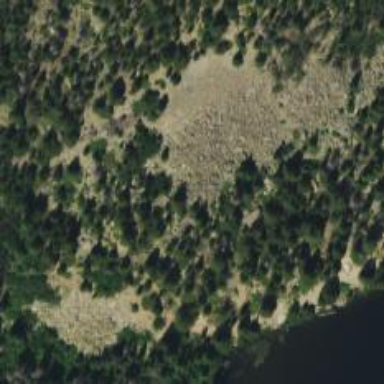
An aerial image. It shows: Natural scree.